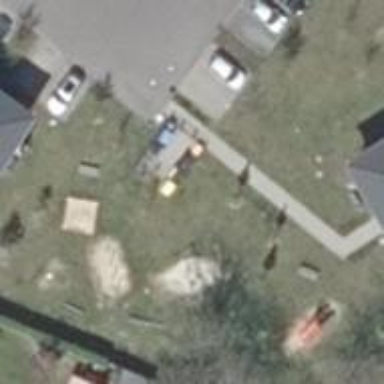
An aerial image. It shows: Playground area for leisure land.